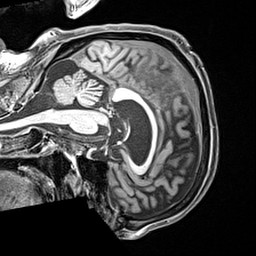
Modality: T1w
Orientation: sagittal
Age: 68
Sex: male
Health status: healthy
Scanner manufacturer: siemens
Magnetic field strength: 3 T
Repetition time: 2.4 s
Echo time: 0.00217 s